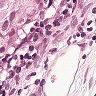
Metastatic tissue present: yes